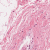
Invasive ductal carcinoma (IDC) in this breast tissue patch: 0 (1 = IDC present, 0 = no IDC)